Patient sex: M
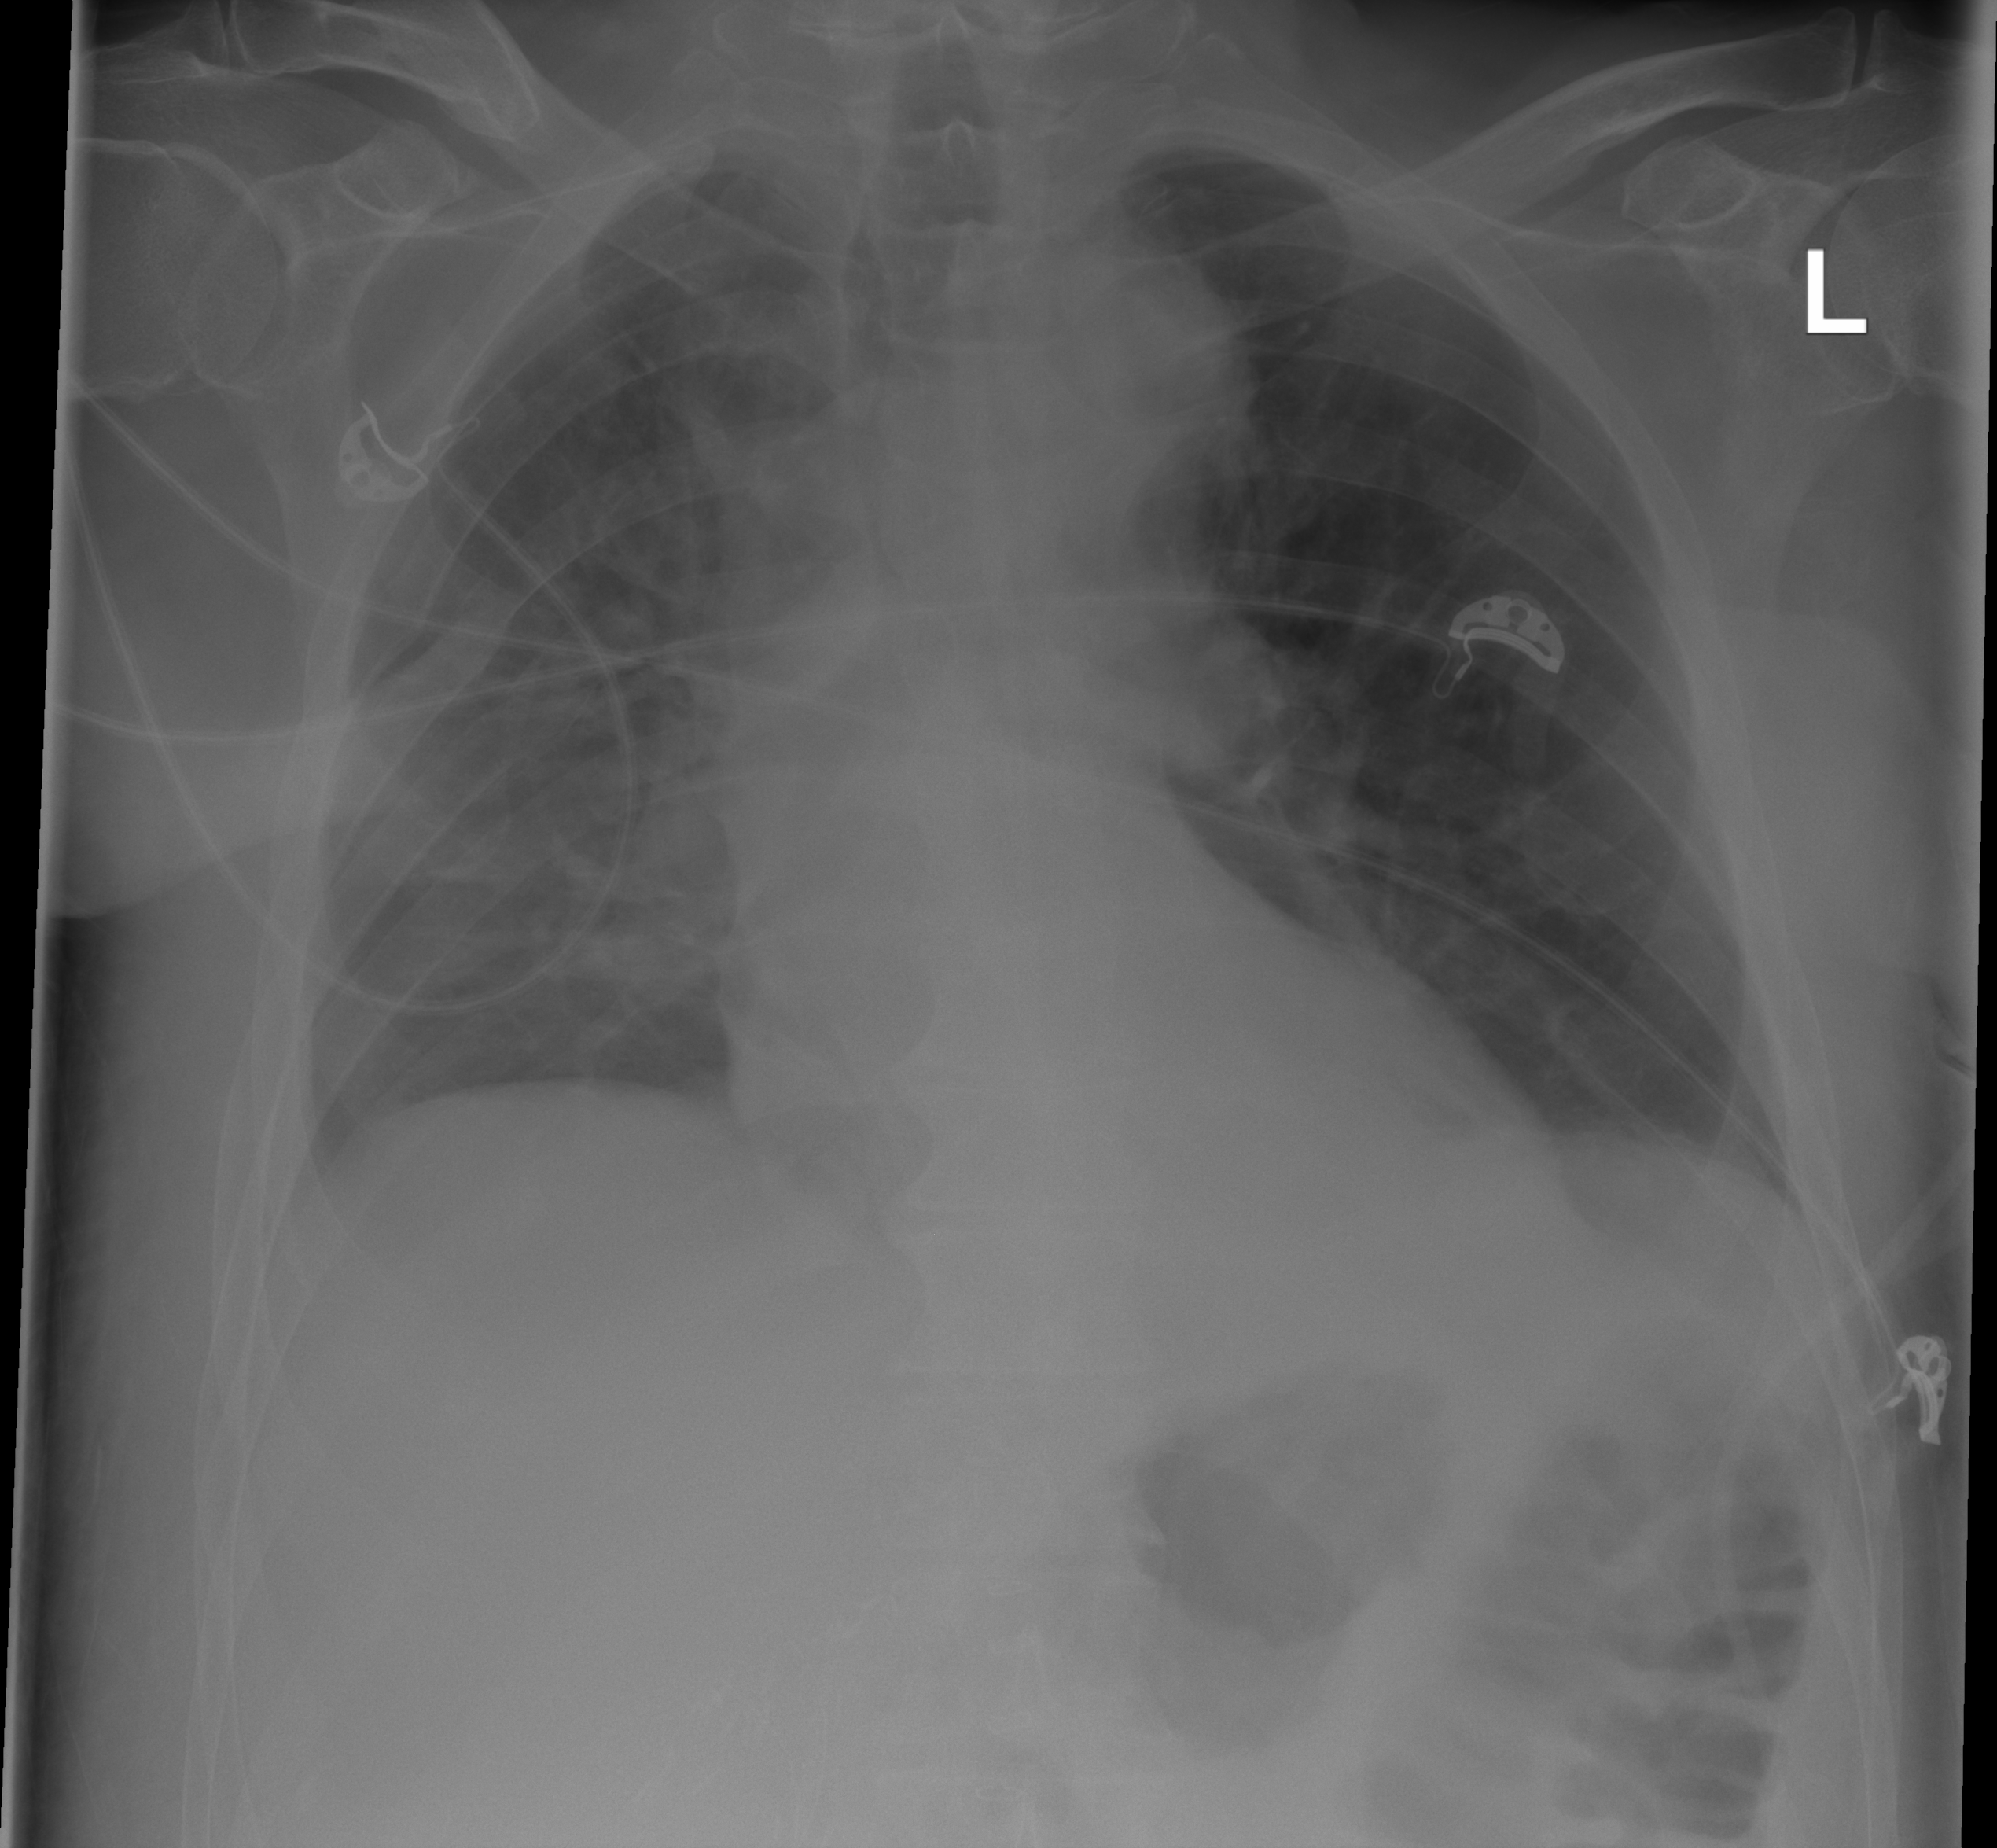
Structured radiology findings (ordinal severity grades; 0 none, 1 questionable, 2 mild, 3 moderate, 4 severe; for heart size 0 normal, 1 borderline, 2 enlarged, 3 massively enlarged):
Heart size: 0
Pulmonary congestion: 0
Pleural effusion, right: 0
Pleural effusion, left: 0
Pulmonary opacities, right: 2
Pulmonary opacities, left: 0
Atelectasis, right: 2
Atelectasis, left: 0